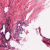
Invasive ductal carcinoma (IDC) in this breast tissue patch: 0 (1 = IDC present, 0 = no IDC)